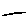
Label: line